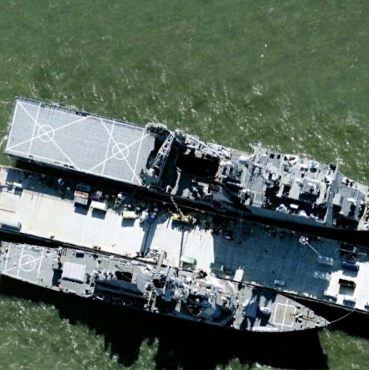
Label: combat